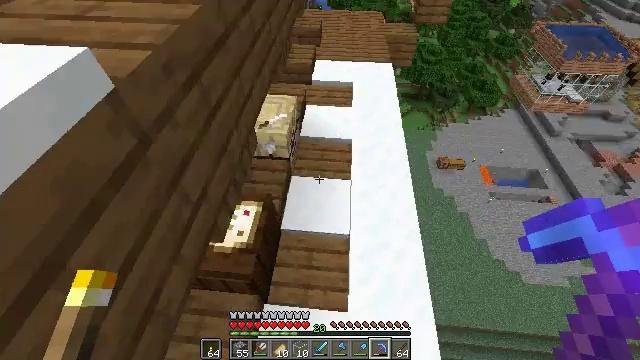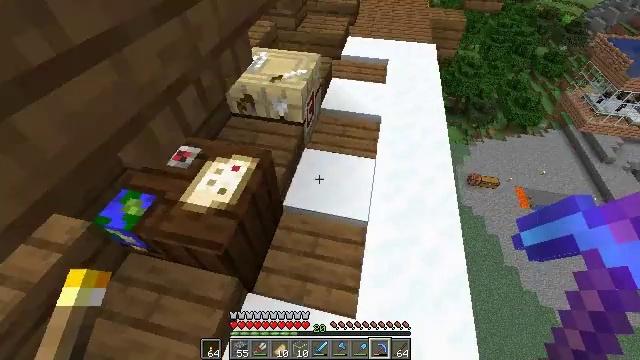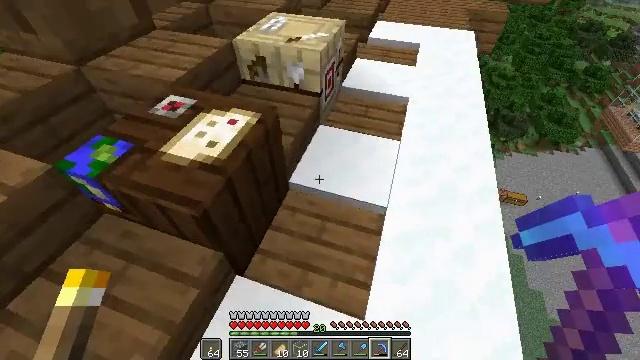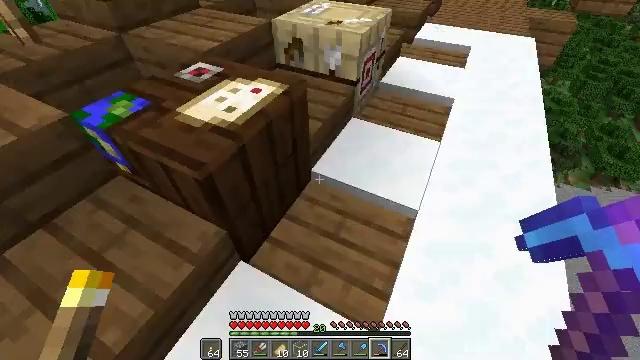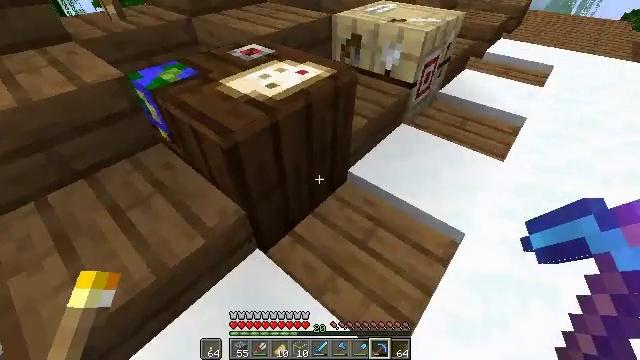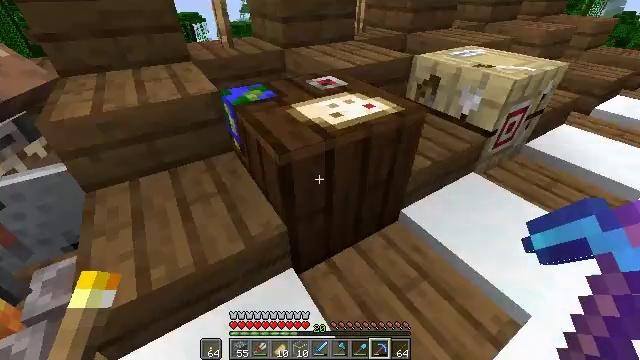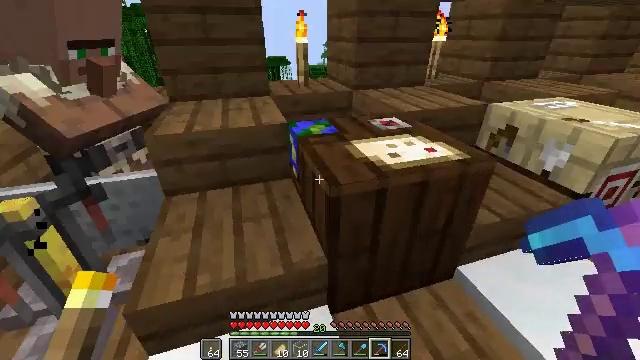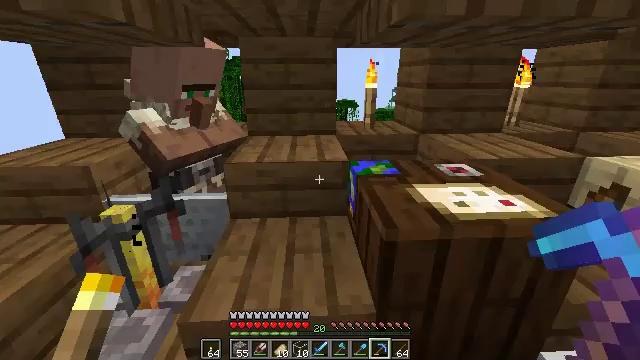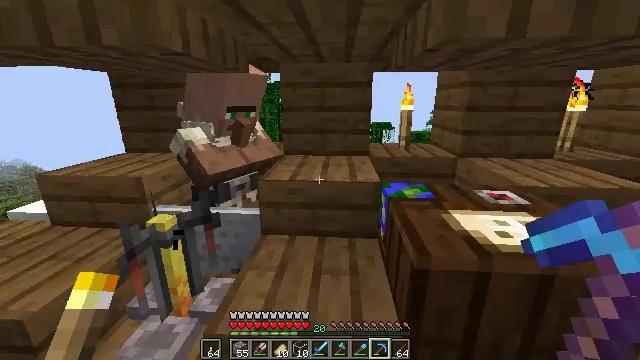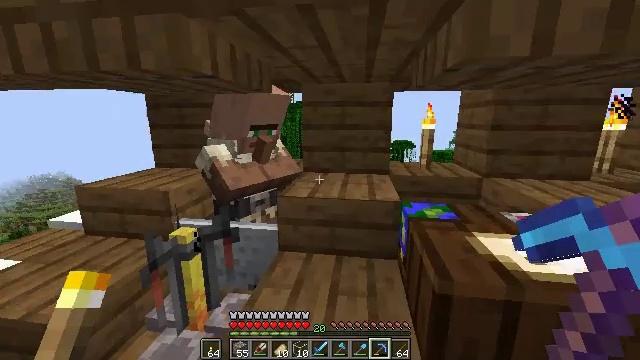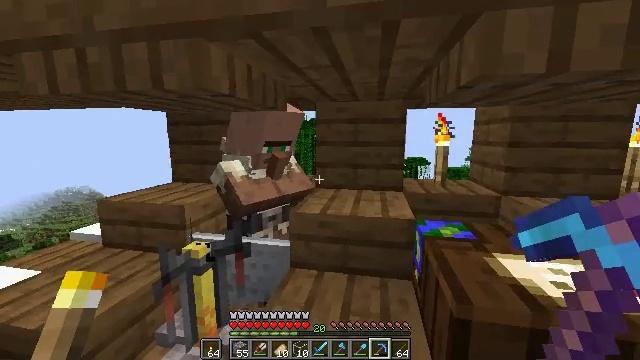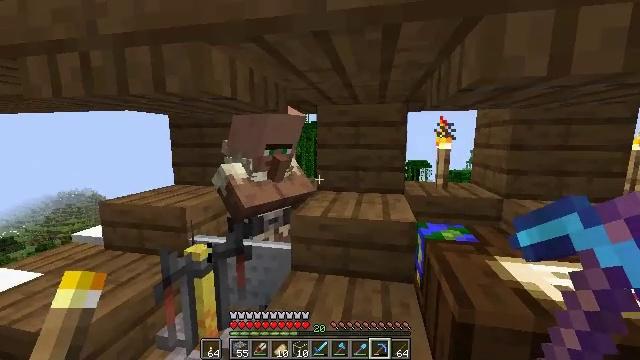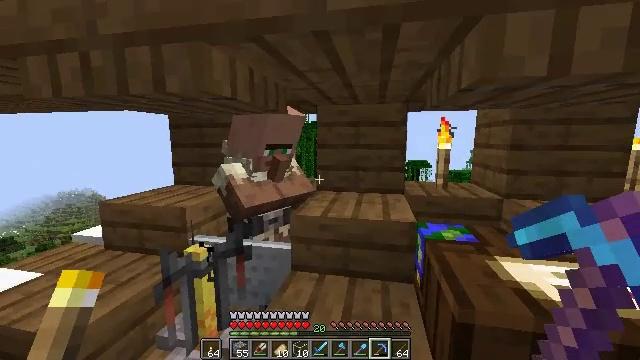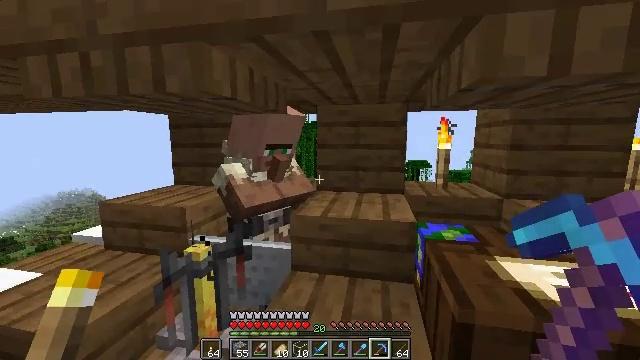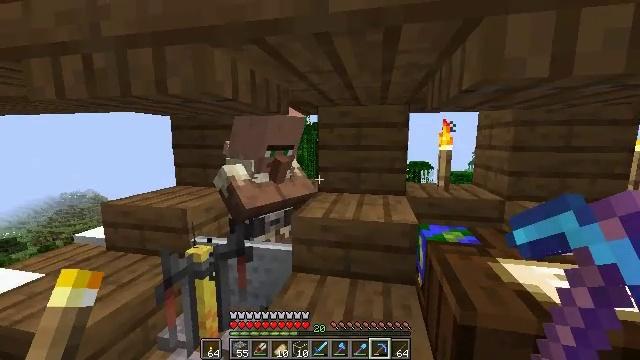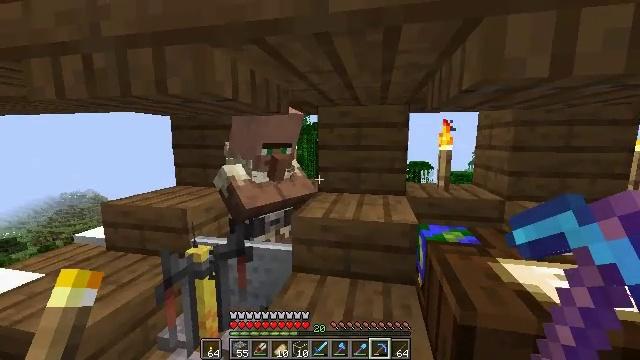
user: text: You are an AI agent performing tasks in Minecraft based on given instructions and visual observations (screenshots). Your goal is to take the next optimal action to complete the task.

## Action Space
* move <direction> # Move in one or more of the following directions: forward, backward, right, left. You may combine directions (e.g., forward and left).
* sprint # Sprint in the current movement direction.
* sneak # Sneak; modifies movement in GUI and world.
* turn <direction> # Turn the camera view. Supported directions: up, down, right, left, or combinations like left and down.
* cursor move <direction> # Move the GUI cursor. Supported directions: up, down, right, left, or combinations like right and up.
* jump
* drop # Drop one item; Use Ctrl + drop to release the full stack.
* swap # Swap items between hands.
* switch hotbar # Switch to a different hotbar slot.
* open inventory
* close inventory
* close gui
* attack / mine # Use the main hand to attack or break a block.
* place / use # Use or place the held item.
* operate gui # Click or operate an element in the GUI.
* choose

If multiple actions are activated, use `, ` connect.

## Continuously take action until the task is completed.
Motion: motion action
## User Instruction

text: Left click on the cartography table to mine it.
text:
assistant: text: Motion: turn left and up
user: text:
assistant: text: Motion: turn left and up
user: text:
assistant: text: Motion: turn left and up
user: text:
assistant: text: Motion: turn left and up
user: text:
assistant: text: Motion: turn left and up
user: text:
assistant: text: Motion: turn left and up
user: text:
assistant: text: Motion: turn left and up
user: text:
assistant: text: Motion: turn left and up
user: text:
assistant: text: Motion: turn left and up
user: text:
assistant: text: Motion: turn left and up
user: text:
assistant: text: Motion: no_op
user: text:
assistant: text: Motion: no_op
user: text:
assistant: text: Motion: no_op
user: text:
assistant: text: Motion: no_op
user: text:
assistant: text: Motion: no_op
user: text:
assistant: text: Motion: no_op
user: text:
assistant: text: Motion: no_op
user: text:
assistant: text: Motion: turn right and down
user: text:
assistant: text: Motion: turn right and down
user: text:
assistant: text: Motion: turn right and down
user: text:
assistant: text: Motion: turn right and down
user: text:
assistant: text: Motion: no_op
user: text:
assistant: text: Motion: no_op
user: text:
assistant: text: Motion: turn left
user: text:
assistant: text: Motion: no_op
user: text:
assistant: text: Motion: no_op
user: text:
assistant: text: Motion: no_op
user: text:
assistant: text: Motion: turn left
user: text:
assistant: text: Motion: turn left
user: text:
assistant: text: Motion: no_op